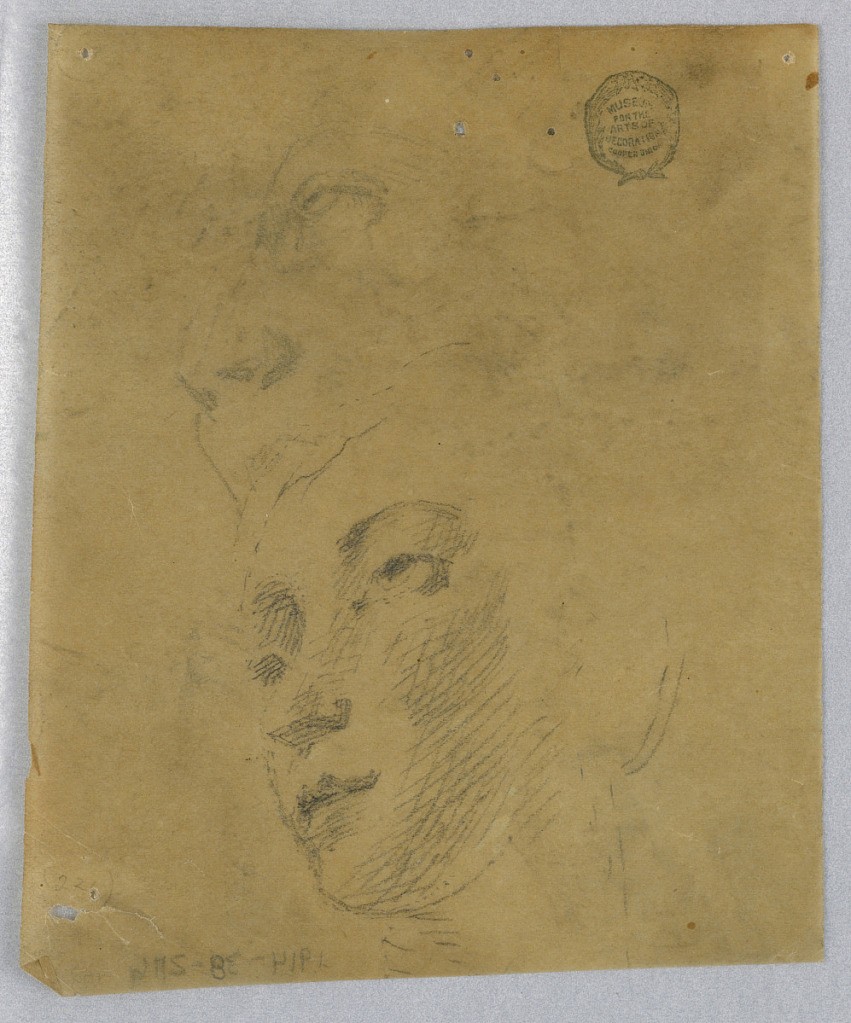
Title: Sketch of a Woman's Head
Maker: Francis Augustus Lathrop, American, 1849–1909
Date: ca. 1895
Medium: Graphite on tracing paper
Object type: Drawing
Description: Below, woman's head, looking up toward the left. Above, additional faint sketch of a face.